Brain MRI, t2w sequence, axial 2D slice.
Patient: age 35, sex F, weight 95 kg, height 1.95 m
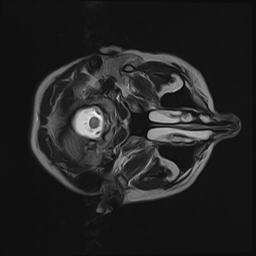